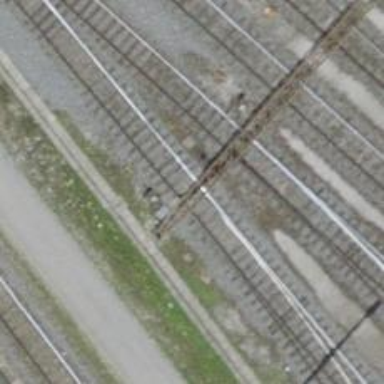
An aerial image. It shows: Railway switch.